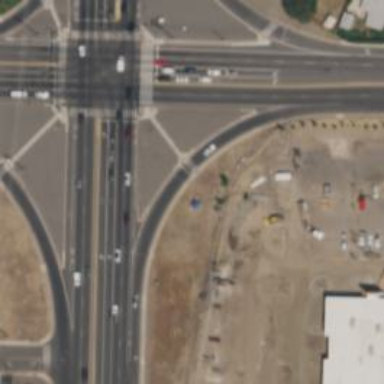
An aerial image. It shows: Primary link road with asphalt surface.